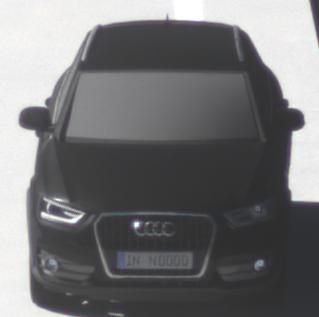
Make: Audi
Model: Q3 1.4 TFSI
Detailed model: Q3 (8U)
Model produced from: 2013/07
Model produced until: 2014/10
Doors: 5
Color: black
Road condition: dry road
Daytime: morning or afternoon
Contrast: high contrast